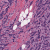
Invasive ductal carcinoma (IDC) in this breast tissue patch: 1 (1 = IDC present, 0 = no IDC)